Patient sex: M
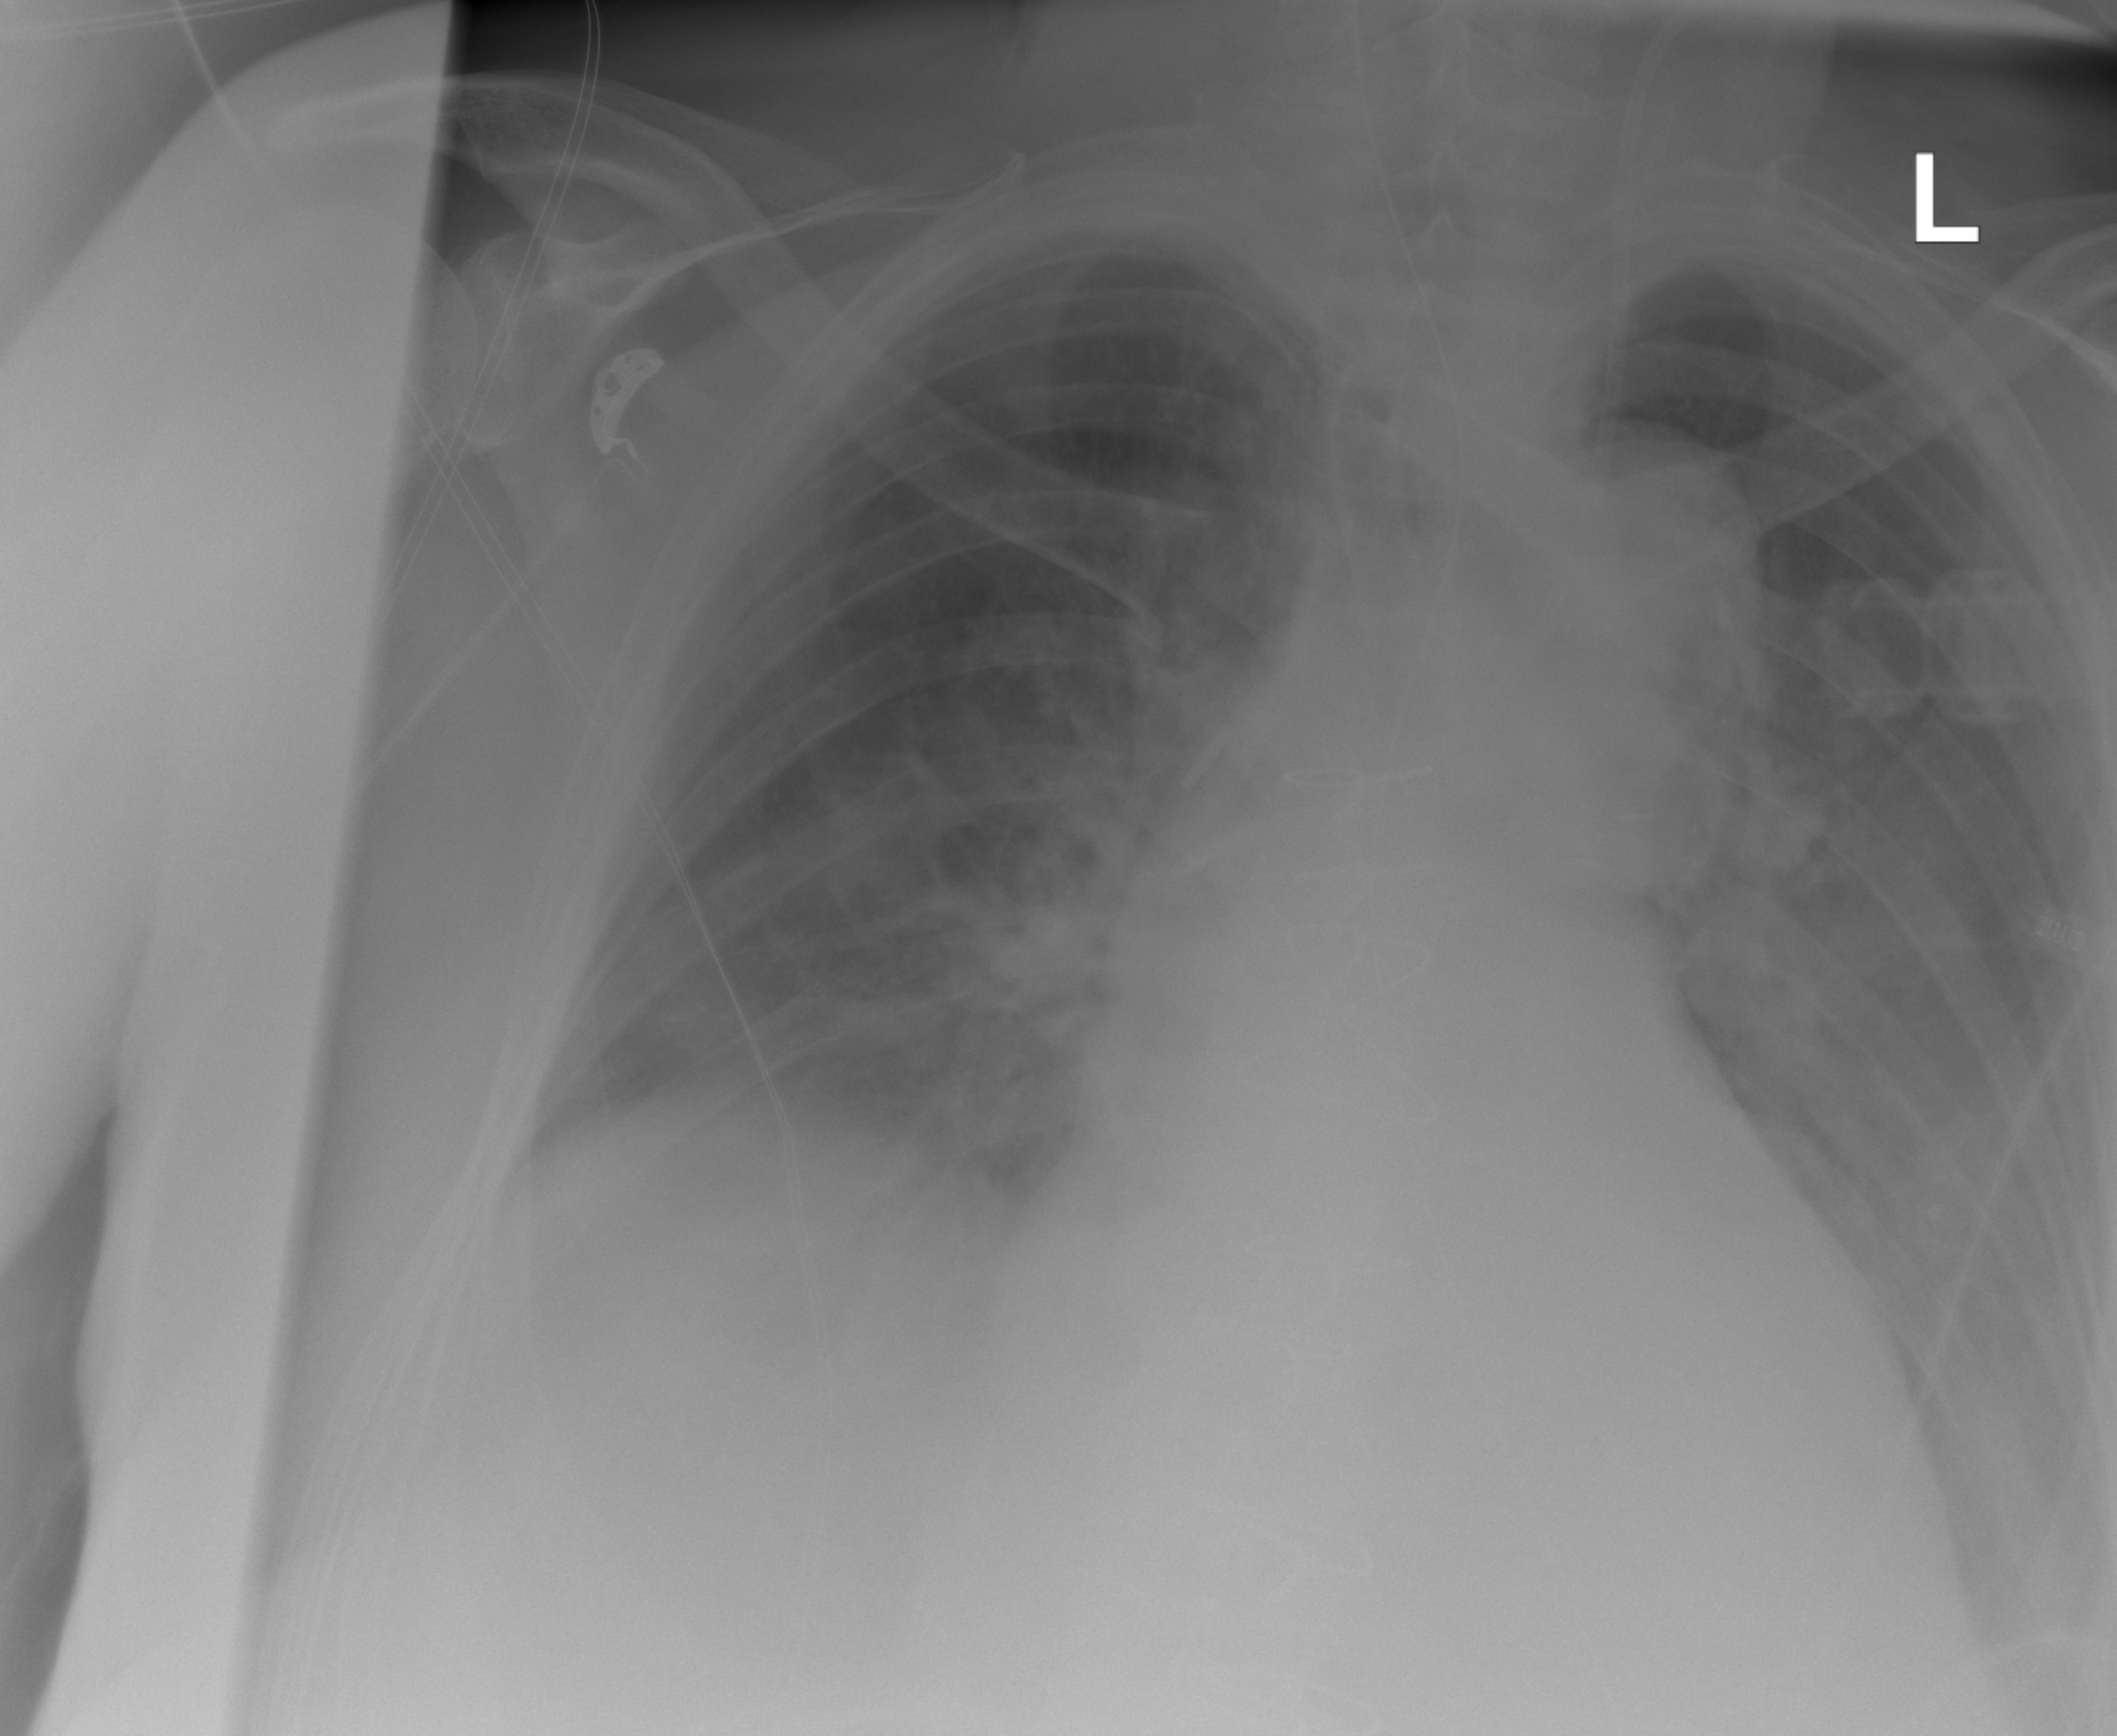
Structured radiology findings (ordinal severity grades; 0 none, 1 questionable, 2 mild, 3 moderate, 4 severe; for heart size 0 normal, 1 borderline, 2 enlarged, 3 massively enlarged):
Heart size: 2
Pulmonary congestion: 0
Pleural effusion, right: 2
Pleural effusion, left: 2
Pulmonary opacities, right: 0
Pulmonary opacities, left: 0
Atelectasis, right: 2
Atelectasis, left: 2